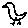
Label: bird